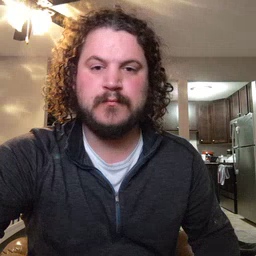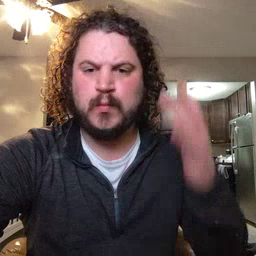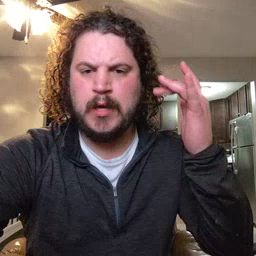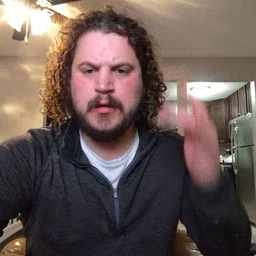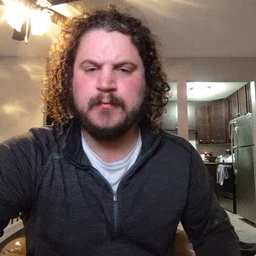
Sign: why